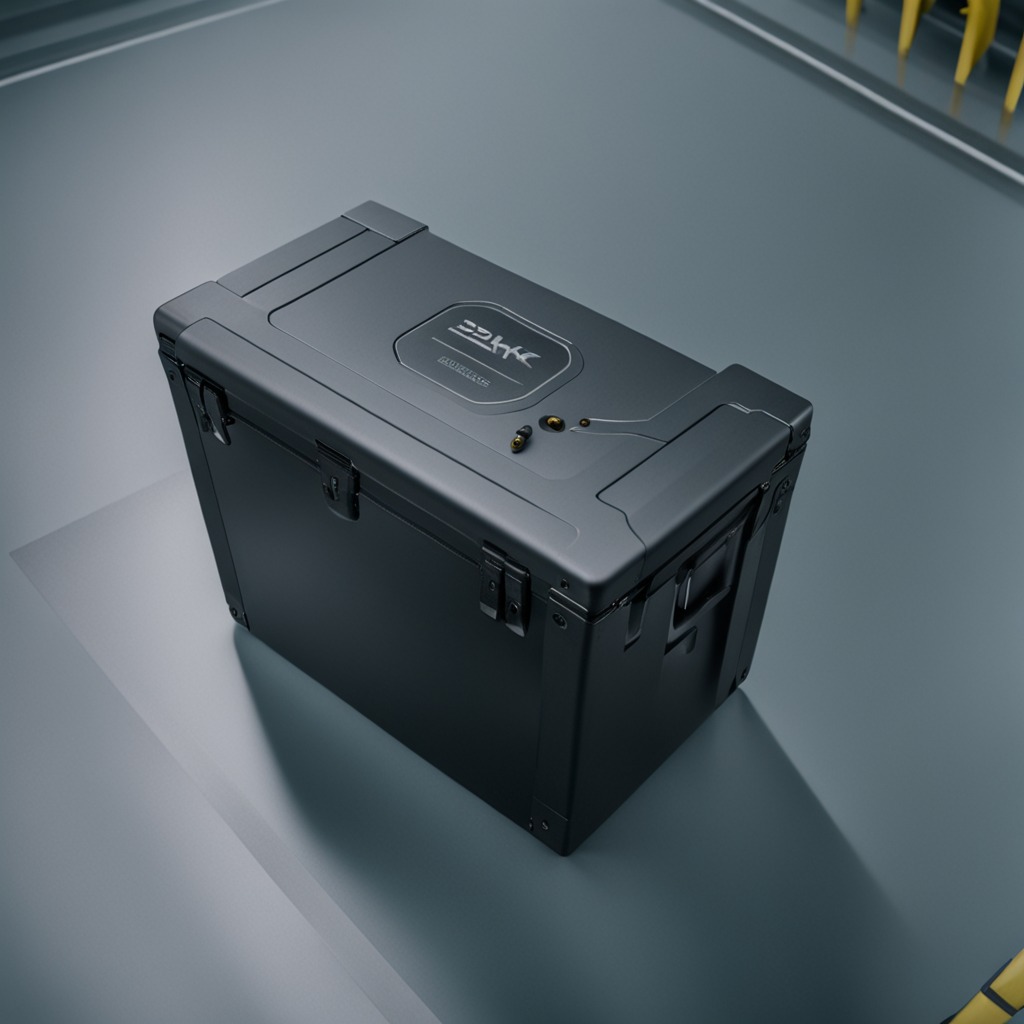
A handheld metal saw is lying on the toolbox surface.